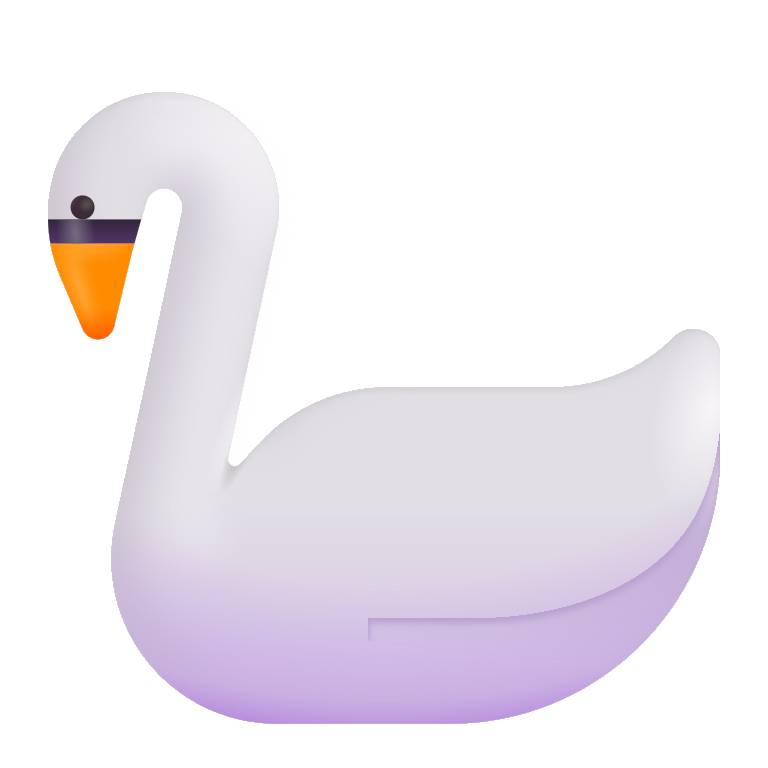
swan color